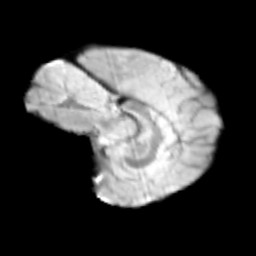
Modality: T2w
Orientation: sagittal
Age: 12
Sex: male
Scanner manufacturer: siemens
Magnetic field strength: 3 T
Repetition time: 3.8 s
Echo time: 0.07 s